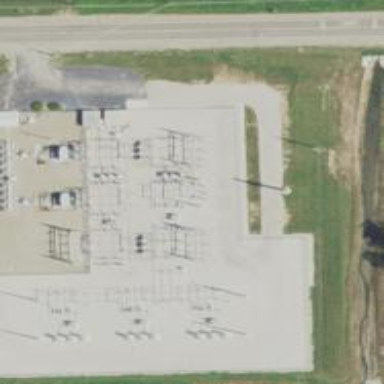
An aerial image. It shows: Switch for power supply.